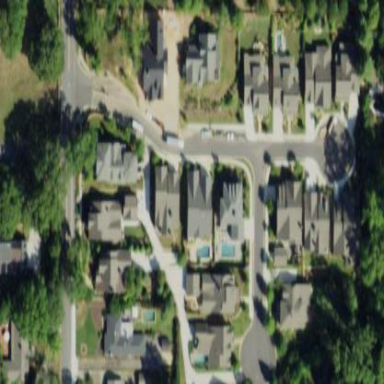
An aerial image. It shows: Residential area in neighborhood consisting of single-family homes.